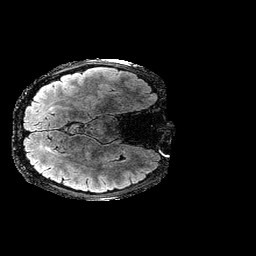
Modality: FLAIR
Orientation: axial
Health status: ill
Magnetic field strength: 3 T